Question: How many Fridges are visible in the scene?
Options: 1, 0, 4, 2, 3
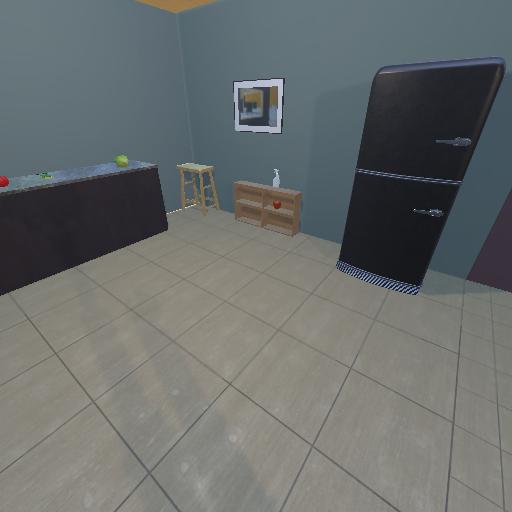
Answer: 1